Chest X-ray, PA view. Patient: 22 years old, sex F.
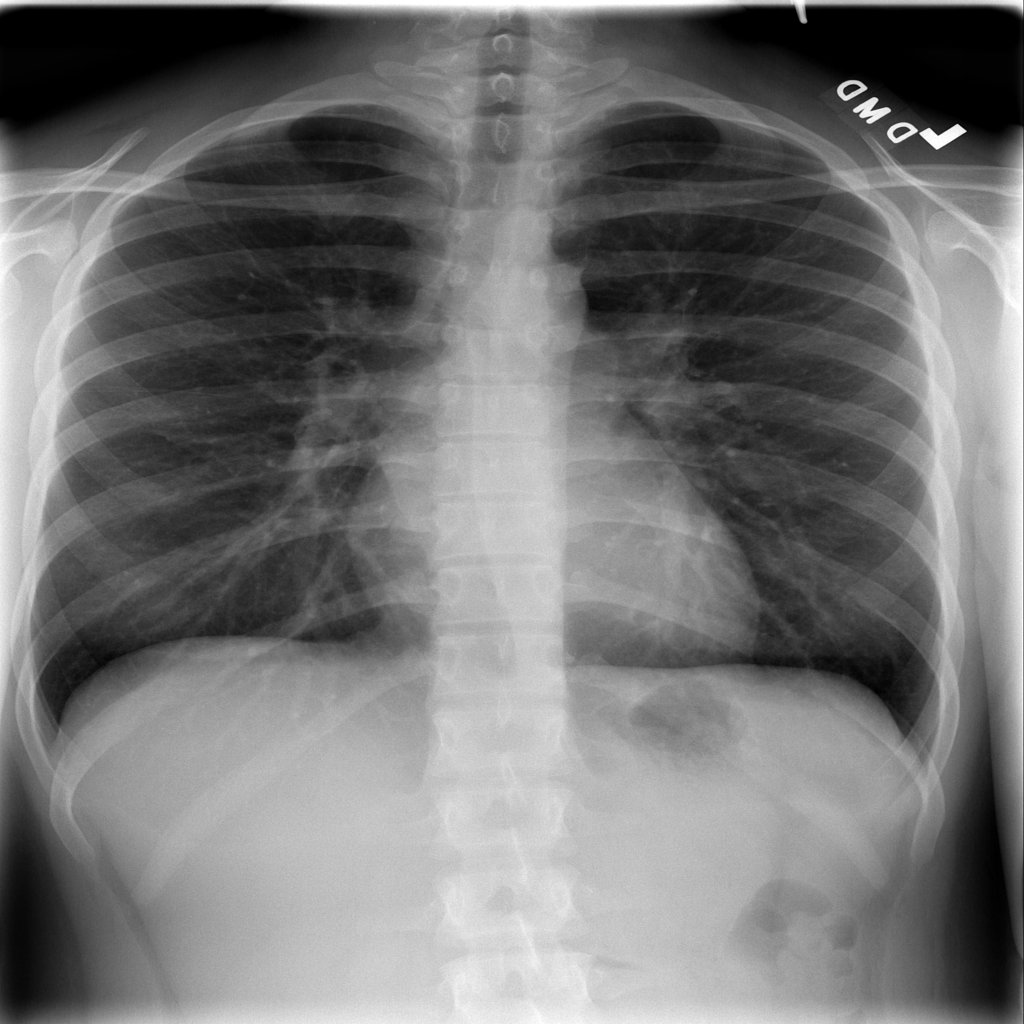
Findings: No Finding